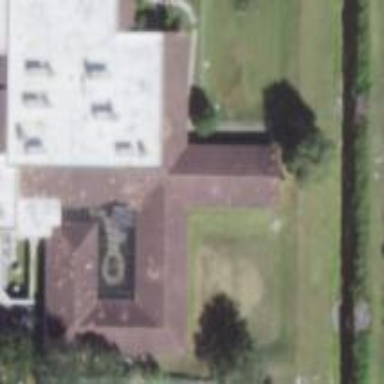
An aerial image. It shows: Office building with flat roof.